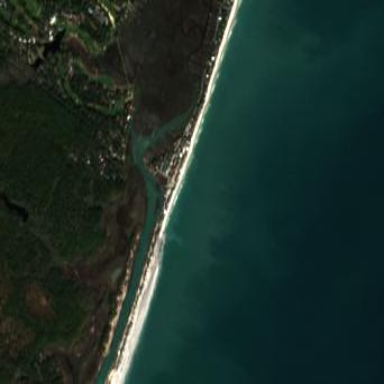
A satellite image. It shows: Scenic beach with natural beauty.